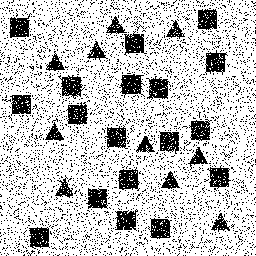
Squares: 18
Triangles: 10
Stars: 0
Total shapes: 28